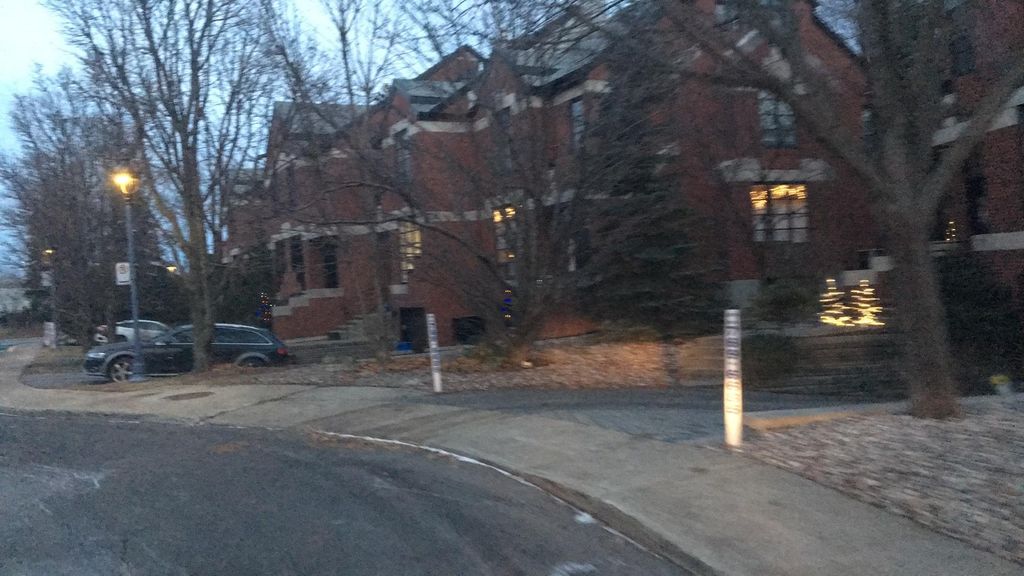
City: montreal